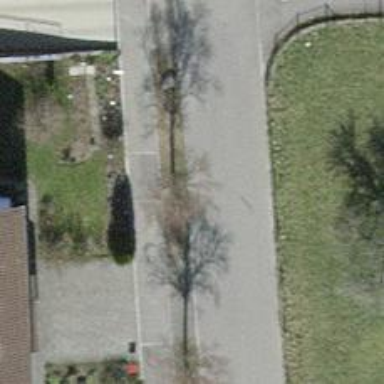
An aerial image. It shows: Urban tree adds touch of nature to the surroundings.